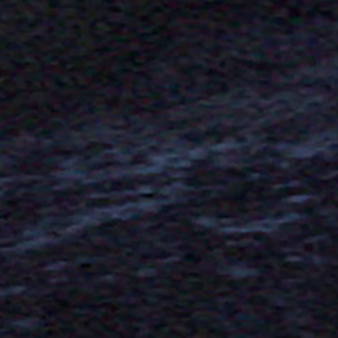
Label: other